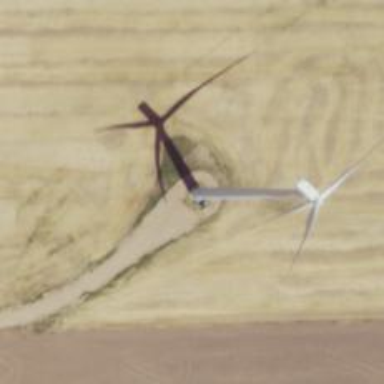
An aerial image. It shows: Wind generator powered by horizontal-axis wind turbine.